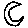
Label: moon